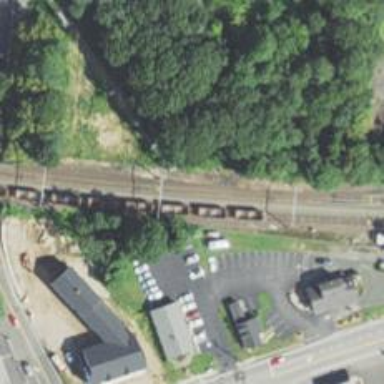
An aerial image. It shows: Railway track with contact line for electrification.